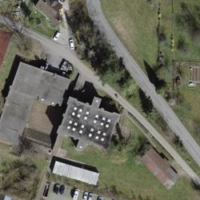
EUNIS habitat code: 55
Species observed at this site:
Carpinus betulus